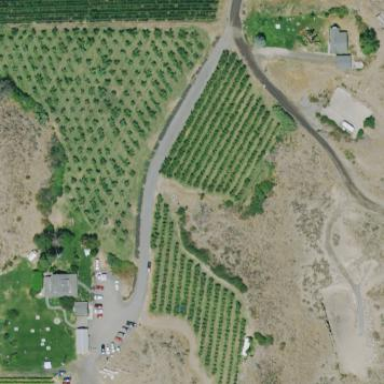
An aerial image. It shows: Orchard.